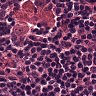
Metastatic tissue present: no